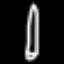
Label: pencil